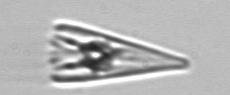
Label: Licmophora